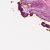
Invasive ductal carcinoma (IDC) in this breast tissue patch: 0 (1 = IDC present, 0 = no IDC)